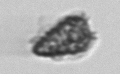
Label: Syracosphaera_pulchra